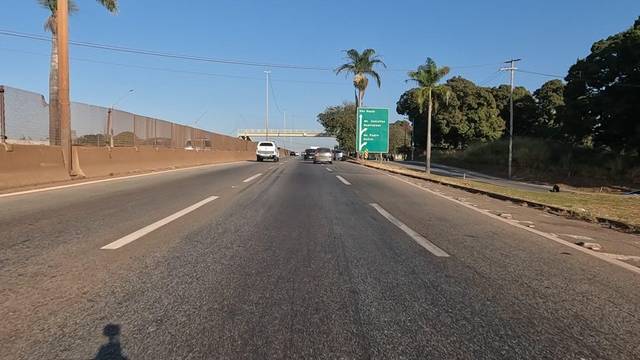
Region: Brazil
Coordinates: -19.975, -44.192